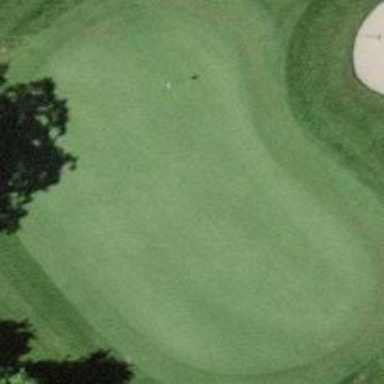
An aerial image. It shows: Green golf area with grass land use.